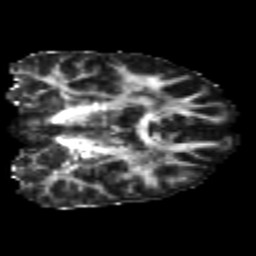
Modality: FA
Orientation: coronal
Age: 21
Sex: male
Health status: healthy
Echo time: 0.074 s